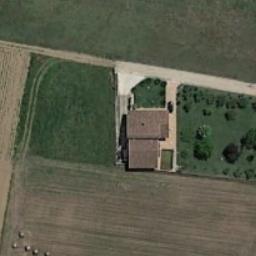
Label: sparse_residential